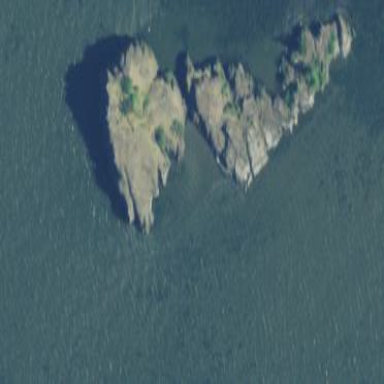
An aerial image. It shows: Islet with bare rock surface.